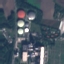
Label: Industrial